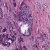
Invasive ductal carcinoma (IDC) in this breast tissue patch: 1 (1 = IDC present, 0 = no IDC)